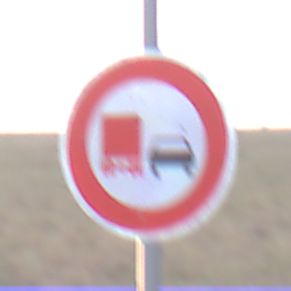
Verkehrszeichen: UeberholverbotKraftfahrzeuge
Umgebung: Outdoor, Nature
Tageszeit: SunriseSunset
Wetter: Overcast
Licht: Natural
Jahreszeit: NotSpecified
Kontrast: LowContrast